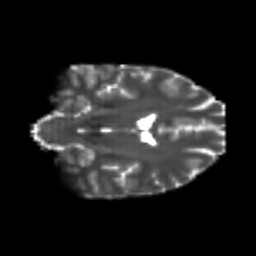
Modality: T2w
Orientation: coronal
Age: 20
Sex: female
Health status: healthy
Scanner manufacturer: philips
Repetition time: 7.387 s
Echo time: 0.08599 s